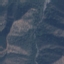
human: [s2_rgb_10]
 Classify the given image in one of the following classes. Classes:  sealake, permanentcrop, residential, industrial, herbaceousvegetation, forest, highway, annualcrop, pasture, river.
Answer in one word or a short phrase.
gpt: HerbaceousVegetation